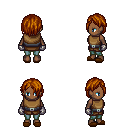
a pixel art fantasy rpg character, female body template, human, dark skin, leather chest armor, teal pants, brunette bangs hairstyle, metal gloves, brown slippers, four views (front, back, left, right), 2x2 character sprite sheet, small pixel art, hard edges, no anti-aliasing